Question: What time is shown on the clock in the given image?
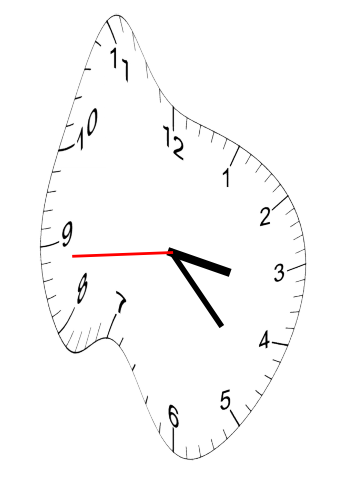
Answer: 03:22:44